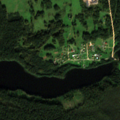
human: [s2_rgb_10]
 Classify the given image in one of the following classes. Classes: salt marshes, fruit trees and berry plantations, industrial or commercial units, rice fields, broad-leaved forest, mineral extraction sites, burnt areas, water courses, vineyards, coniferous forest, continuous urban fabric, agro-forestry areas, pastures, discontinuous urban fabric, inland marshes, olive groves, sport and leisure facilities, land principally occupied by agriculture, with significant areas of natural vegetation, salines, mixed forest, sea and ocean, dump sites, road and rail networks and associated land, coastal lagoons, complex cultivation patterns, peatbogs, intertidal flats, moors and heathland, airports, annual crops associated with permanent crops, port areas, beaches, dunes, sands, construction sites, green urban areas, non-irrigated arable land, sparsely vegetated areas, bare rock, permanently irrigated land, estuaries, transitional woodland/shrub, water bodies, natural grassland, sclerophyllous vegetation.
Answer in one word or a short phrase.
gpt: complex cultivation patterns, land principally occupied by agriculture, with significant areas of natural vegetation, coniferous forest, mixed forest, water bodies